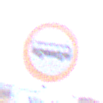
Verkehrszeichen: VerbotKraftomnibusse
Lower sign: ZeitangabenMitBeschraenkungAufWochentage2
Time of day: SunriseSunset
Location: Outdoor (Nature)
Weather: Clear
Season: NotSpecified
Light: Natural